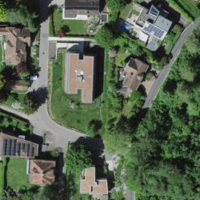
EUNIS habitat code: 55
Species observed at this site:
Sedum album
Sedum acre